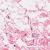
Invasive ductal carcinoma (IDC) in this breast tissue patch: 0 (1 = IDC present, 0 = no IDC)